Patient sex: F
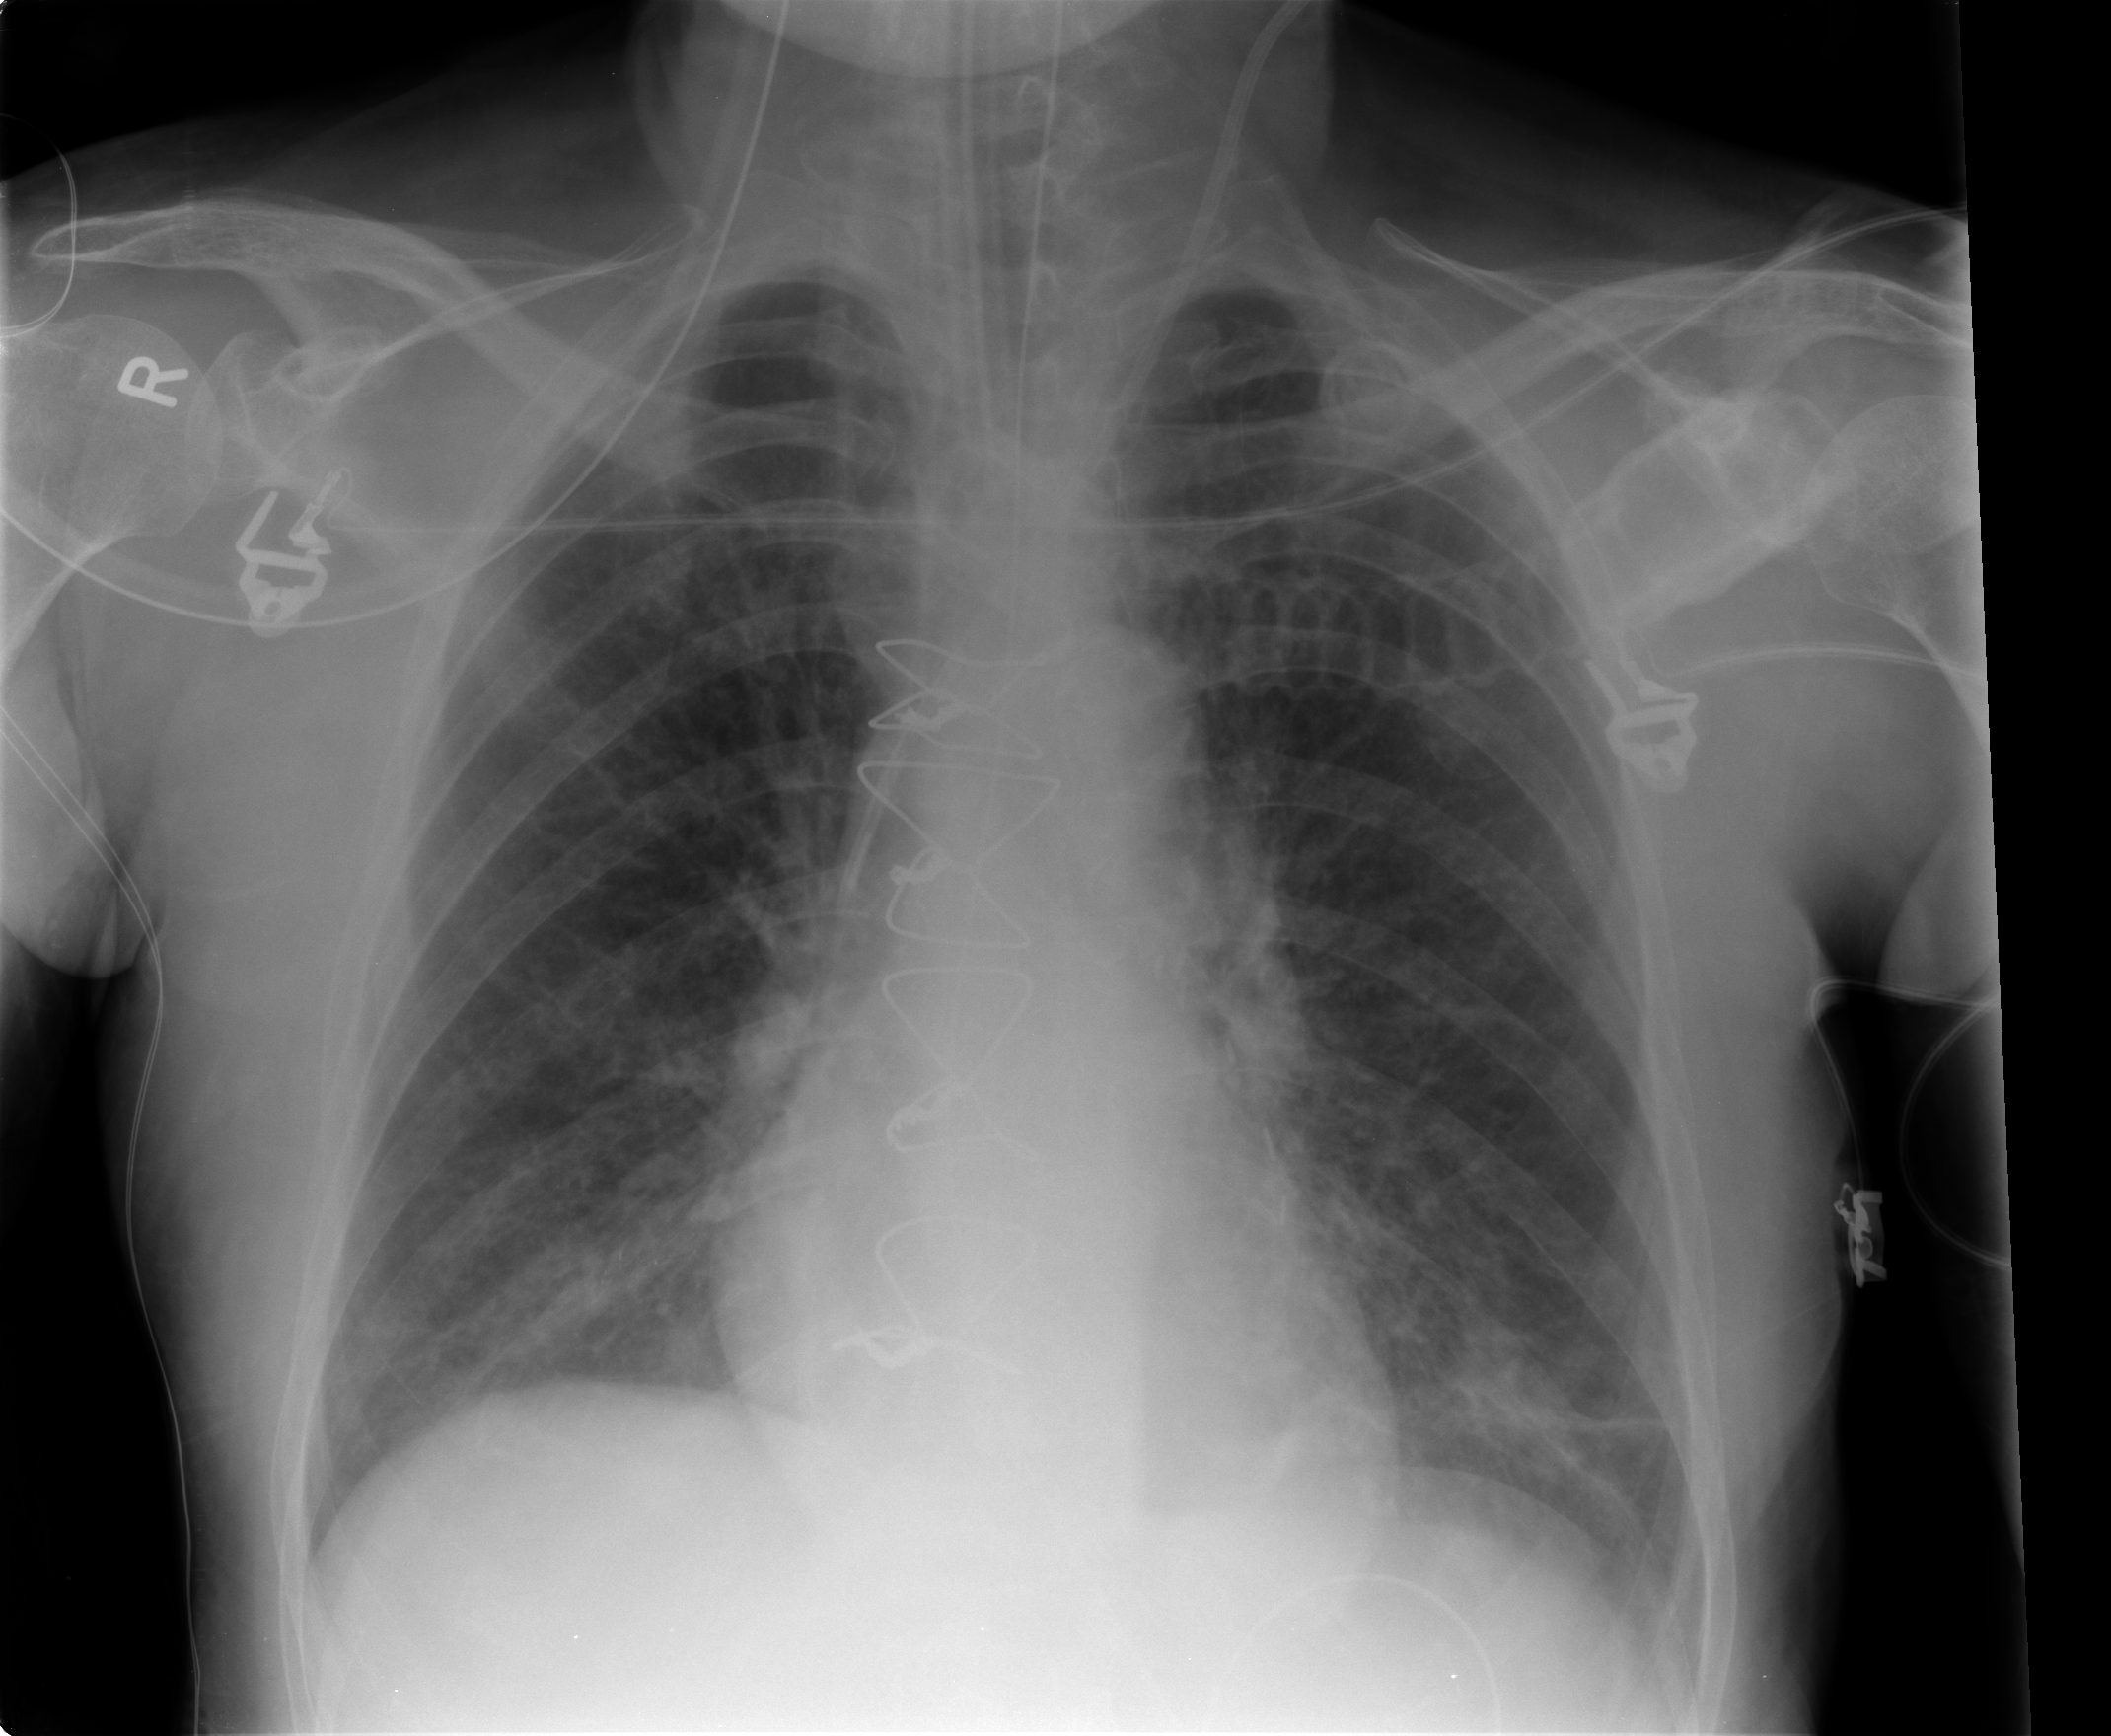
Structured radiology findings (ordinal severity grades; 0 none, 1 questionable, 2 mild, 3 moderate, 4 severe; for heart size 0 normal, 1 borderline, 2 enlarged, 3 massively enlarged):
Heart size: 0
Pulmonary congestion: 1
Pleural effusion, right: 0
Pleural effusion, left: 1
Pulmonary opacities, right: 0
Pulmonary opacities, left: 0
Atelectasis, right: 2
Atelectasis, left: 2